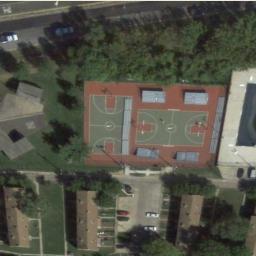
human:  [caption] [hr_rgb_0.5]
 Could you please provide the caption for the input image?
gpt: Beside the basketball courts and playground are many trees,Buildings and a parking lot .

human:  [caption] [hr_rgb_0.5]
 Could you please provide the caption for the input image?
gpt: There are two basketball courts surrounded by trees and buildings .

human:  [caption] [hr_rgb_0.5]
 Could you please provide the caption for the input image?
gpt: Two basketball courts next to a parking lot while some trees and some buildings beside .

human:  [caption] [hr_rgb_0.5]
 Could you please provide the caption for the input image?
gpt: There are two basketball courts that don't go in the same direction .

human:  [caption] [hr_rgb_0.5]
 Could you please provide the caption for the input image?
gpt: Four cars were in the vacant lot next to the basketball courts .